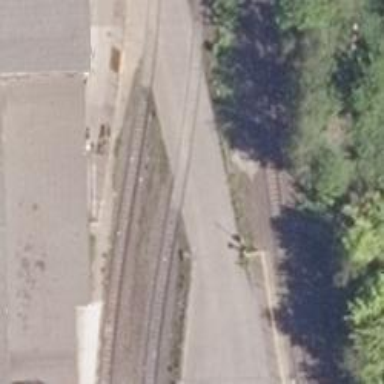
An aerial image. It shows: Rail spur service.